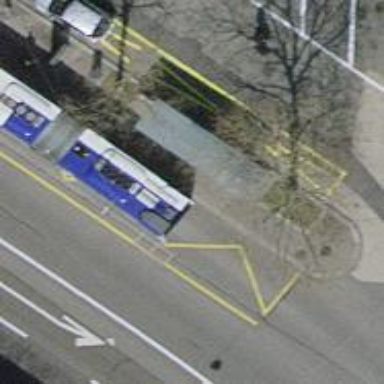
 serving as platform for public transportation."